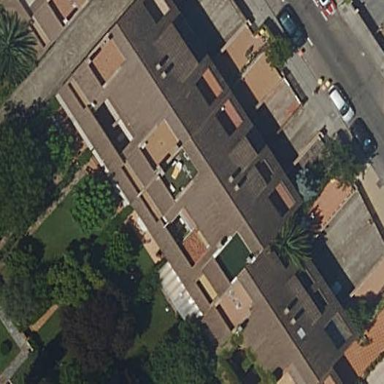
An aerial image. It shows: Terrace building.